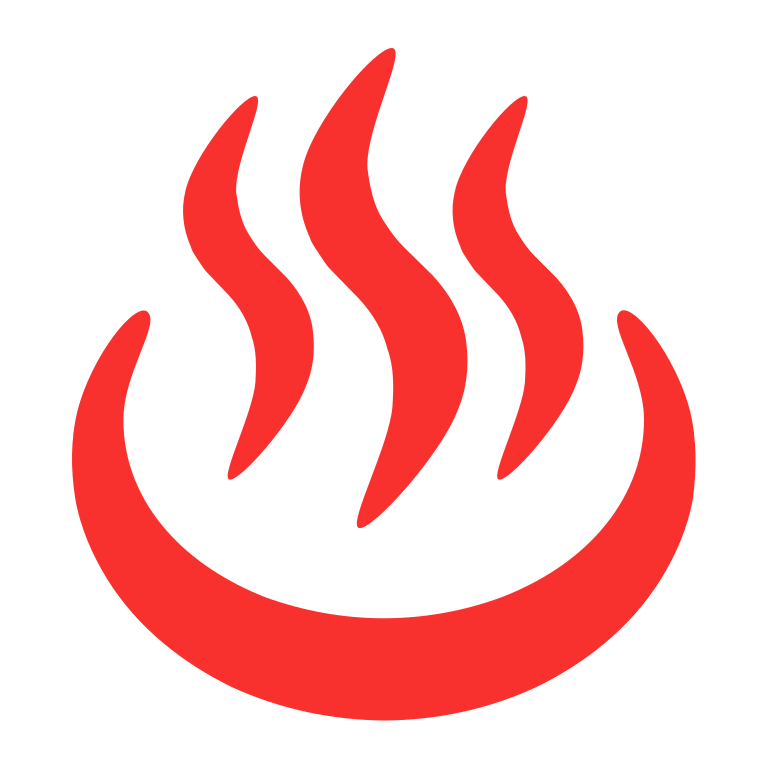
hot springs flat